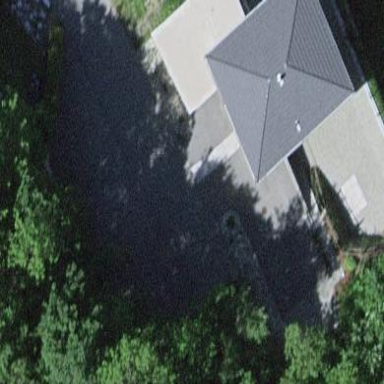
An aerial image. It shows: Building with hipped roof.